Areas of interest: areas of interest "Workers' Cultural Palace (Tian Dong Road)"
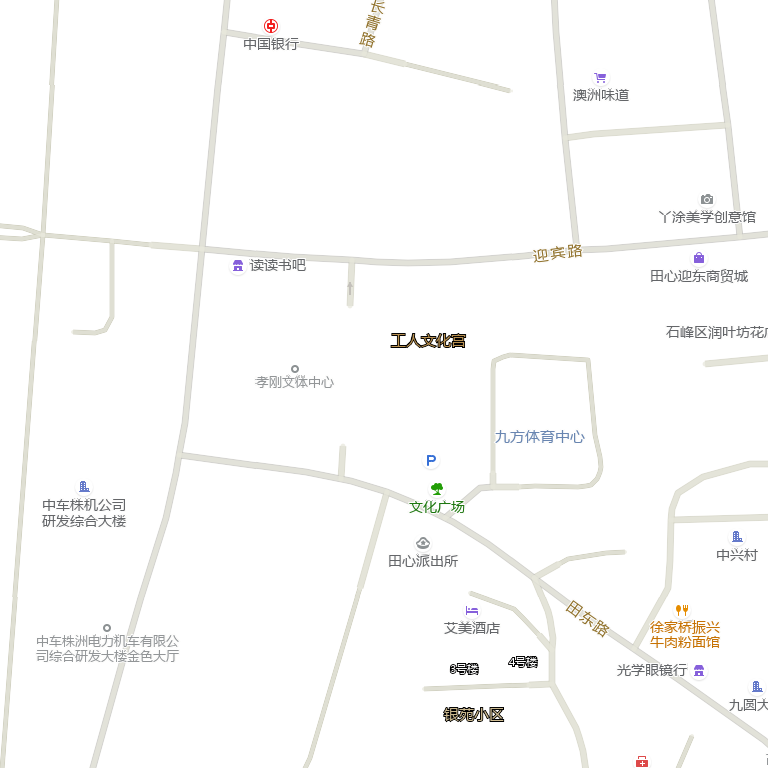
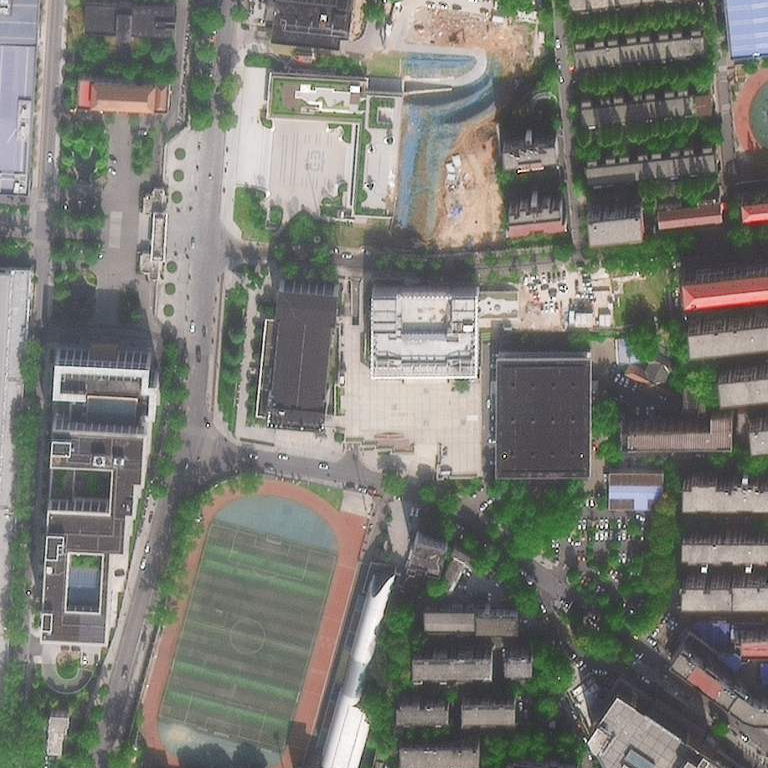